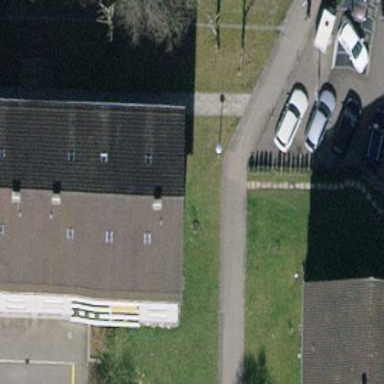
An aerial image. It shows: Apartments building with gabled tile roof.